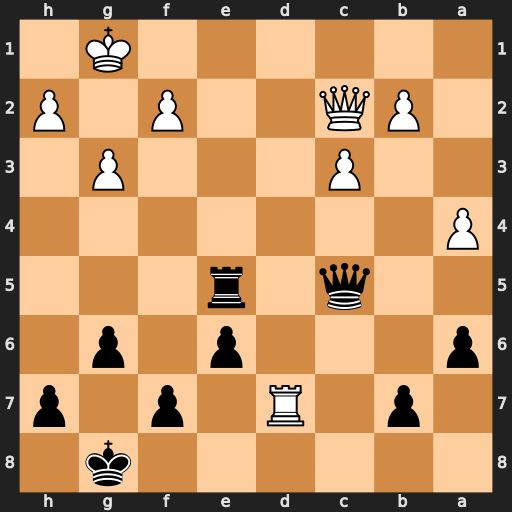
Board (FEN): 6k1/1p1R1p1p/p3p1p1/2q1r3/P7/2P3P1/1PQ2P1P/6K1
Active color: b
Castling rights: -
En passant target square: -
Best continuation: Re1+ Kg2 Qc6+ f3 Qxd7